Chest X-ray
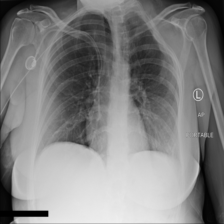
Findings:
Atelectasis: negative
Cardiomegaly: negative
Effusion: negative
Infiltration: negative
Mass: negative
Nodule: negative
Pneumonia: negative
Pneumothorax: negative
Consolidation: negative
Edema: negative
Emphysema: negative
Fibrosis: negative
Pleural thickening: negative
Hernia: negative